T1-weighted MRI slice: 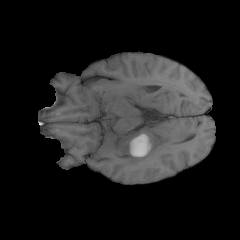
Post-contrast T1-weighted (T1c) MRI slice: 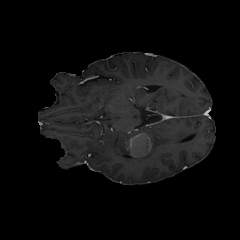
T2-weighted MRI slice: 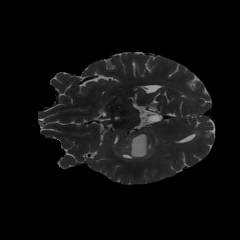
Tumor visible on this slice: yes